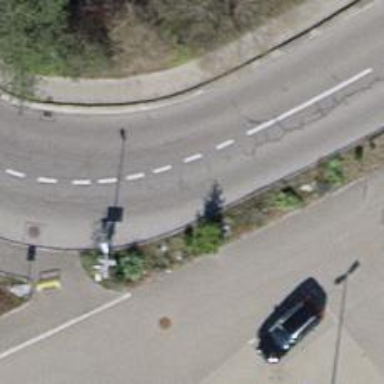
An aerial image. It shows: Left sidewalk along asphalt tertiary road.